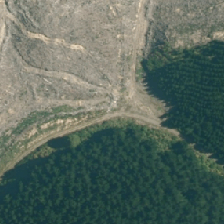
Land cover: harvested_forest